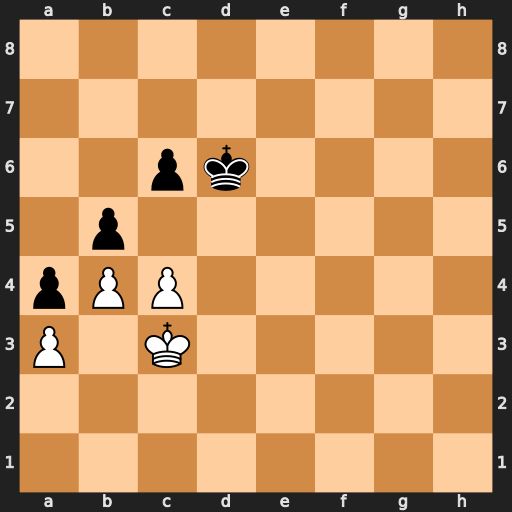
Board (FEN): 8/8/2pk4/1p6/pPP5/P1K5/8/8
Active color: w
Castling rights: -
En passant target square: -
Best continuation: cxb5 cxb5 Kd4